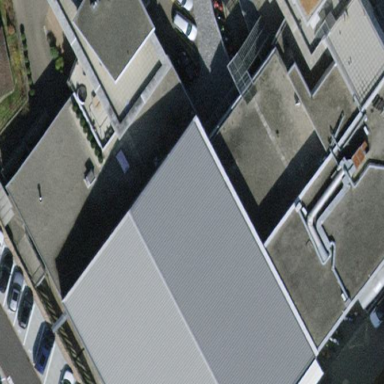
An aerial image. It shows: Industrial building.